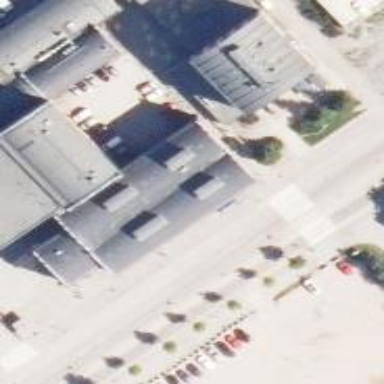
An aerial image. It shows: Conference centre.